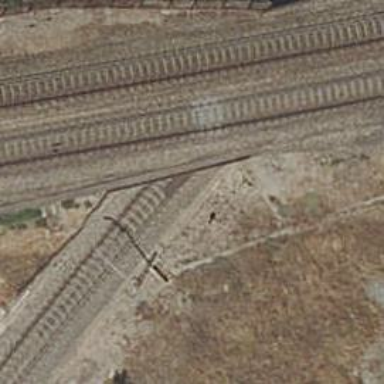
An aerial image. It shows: Railway tunnel with electrified contact lines.